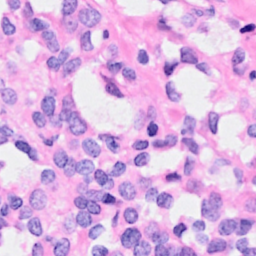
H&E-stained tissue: Breast